Interaction volume radius: 5 \u00c5
Interaction volume height: 25 \u00c5
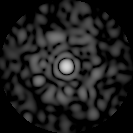
Disorder parameter: 0.8049